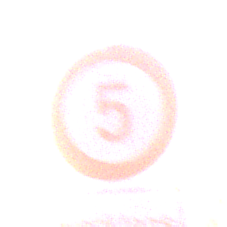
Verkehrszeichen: Geschwindigkeit5
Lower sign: ZeitangabenMitBeschraenkungAufWochentage1
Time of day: SunriseSunset
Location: Outdoor (Nature)
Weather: Clear
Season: NotSpecified
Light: Natural